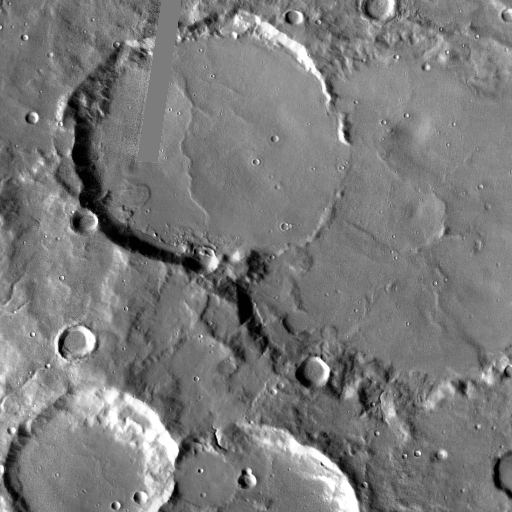
Crater classes present: Background, Other, Buried